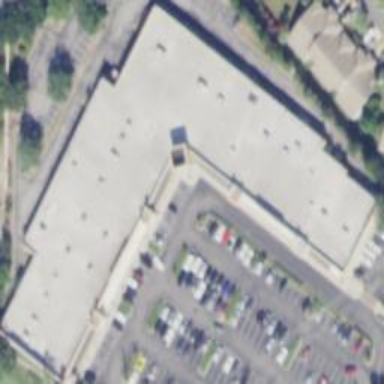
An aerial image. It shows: Retail building.